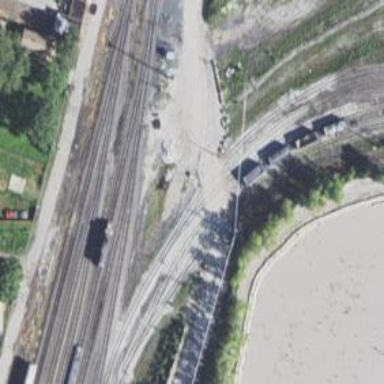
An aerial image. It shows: Level crossing along the railway.